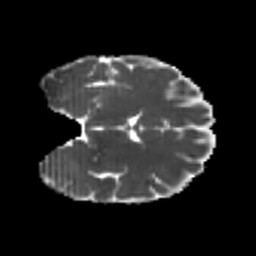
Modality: MD
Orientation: coronal
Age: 20
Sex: male
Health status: healthy
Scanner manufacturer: philips
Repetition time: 7.391 s
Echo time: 0.08599 s